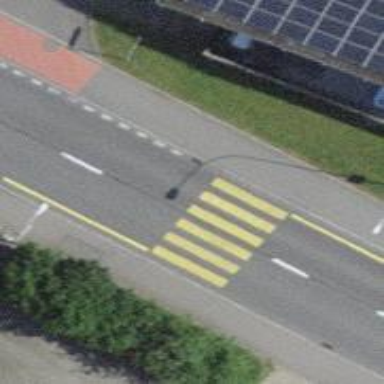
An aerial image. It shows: Zebra crossing on the road.